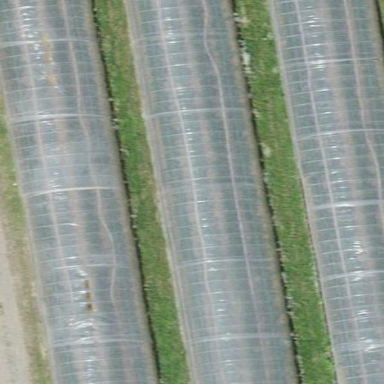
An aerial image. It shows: Greenhouse.